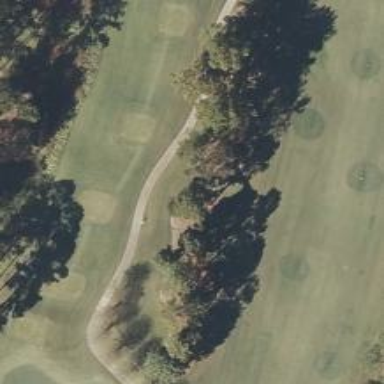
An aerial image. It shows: Path for golf carts.